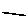
Label: line